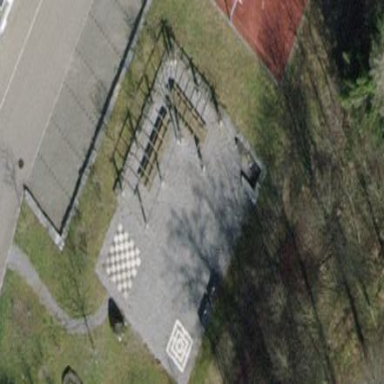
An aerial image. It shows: Playground area for leisure land.